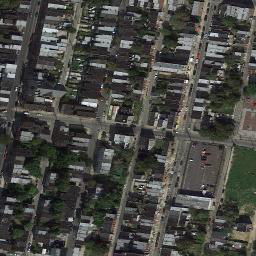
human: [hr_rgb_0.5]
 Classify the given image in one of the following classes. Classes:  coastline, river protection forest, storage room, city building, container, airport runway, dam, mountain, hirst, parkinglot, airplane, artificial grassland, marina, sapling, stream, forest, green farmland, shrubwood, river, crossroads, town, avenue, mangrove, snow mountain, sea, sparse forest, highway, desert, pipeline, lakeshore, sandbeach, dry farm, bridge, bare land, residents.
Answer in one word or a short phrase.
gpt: town